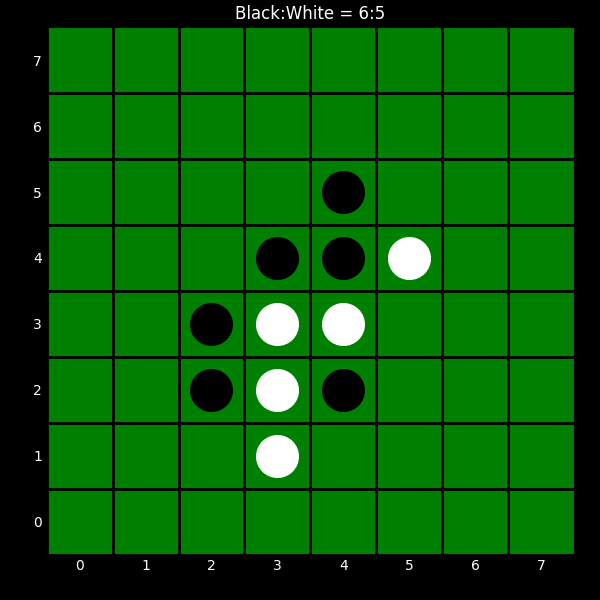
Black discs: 6
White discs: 5